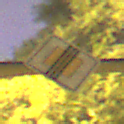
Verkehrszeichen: EndeVorfahrtsstrasse
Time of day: Night
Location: Outdoor (Suburban)
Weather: PartlyCloudy
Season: NotSpecified
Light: Artificial